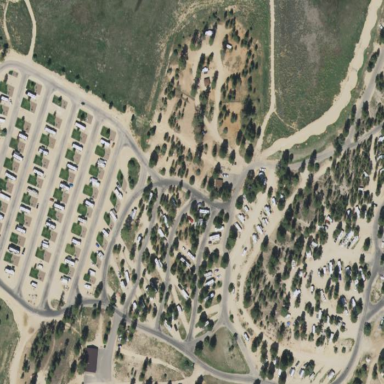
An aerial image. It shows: Camping site with tents and caravans.